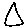
Label: triangle